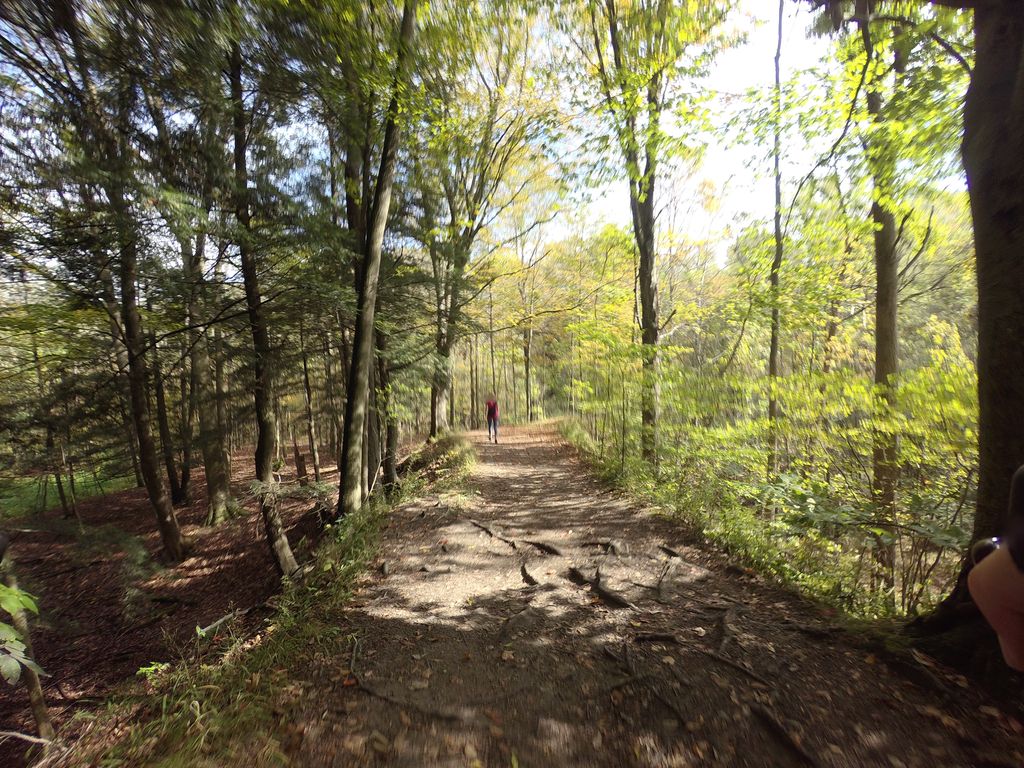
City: hamilton